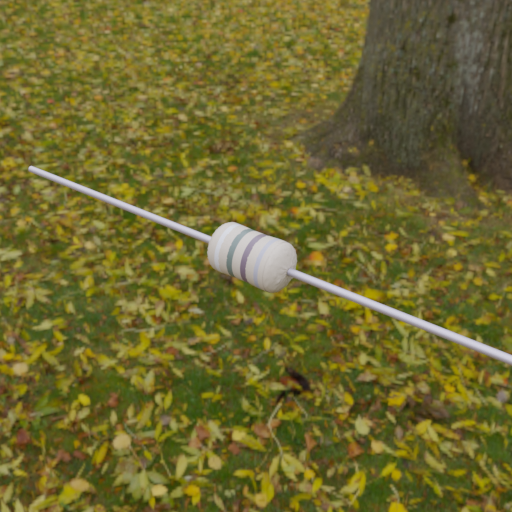
Resistor colour bands (in order): white, gray, gray, silver